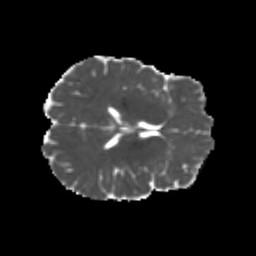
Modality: MD
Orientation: axial
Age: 23
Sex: male
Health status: healthy
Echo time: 0.074 s